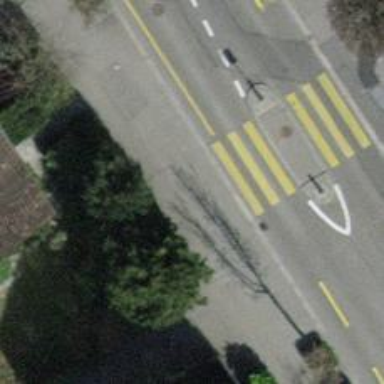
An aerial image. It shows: Asphalt sidewalk.